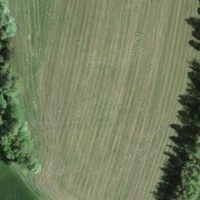
EUNIS habitat code: 24
Species observed at this site:
Lophophanes cristatus
Picus viridis
Columba palumbus